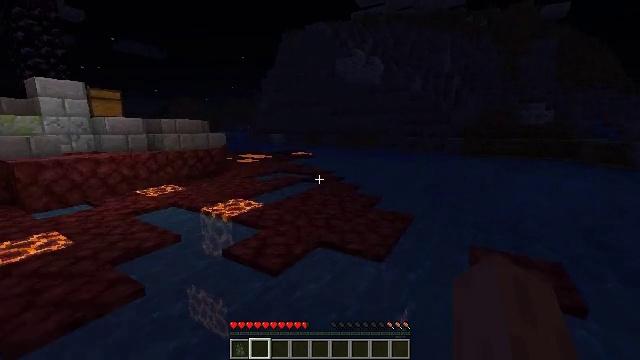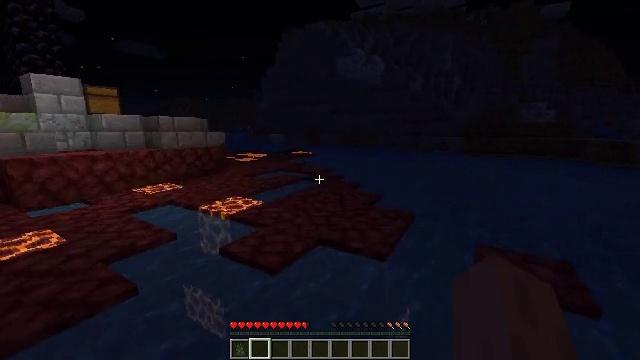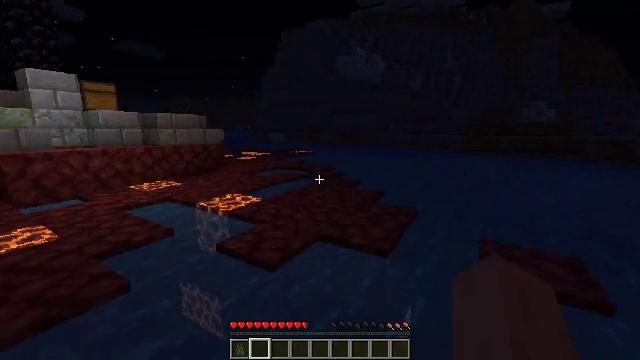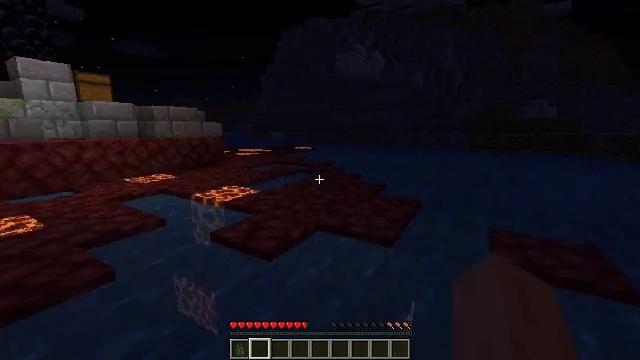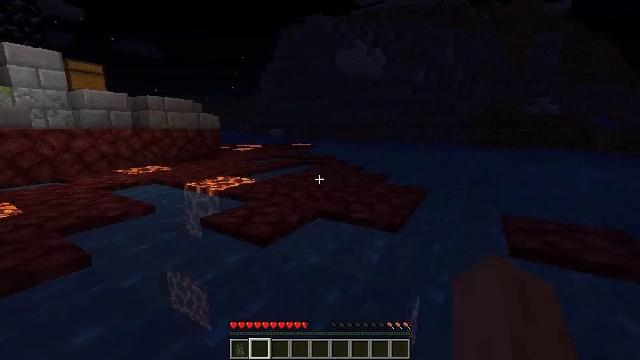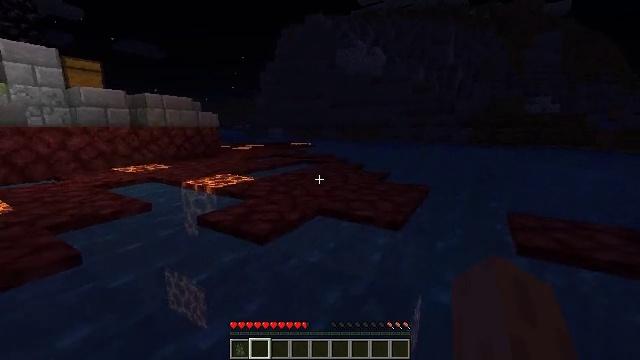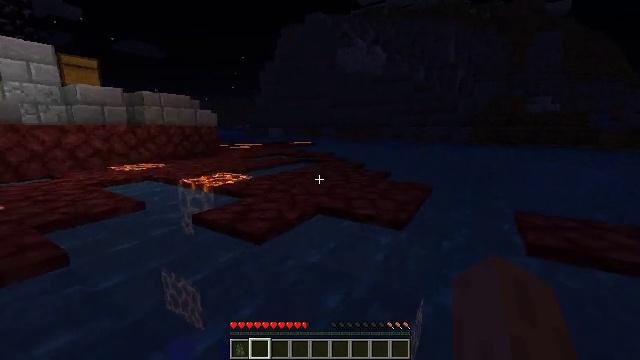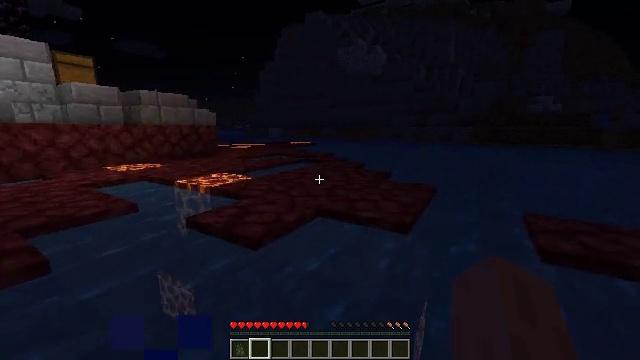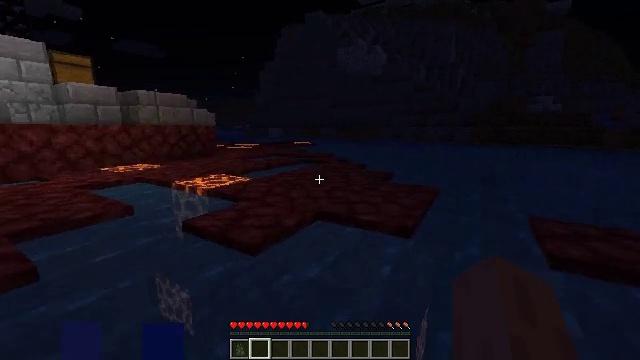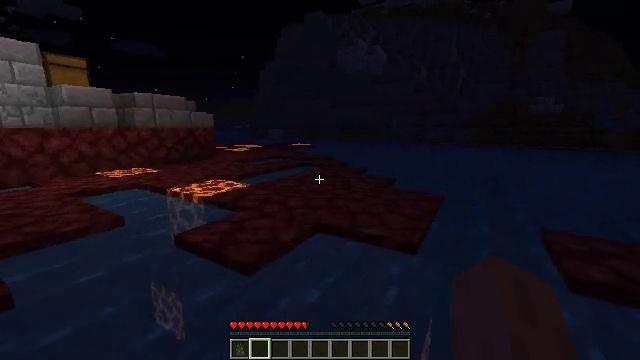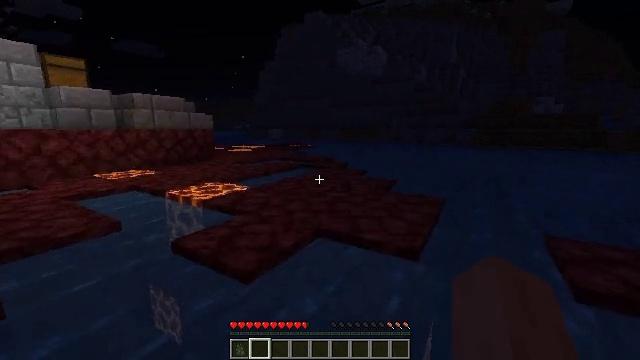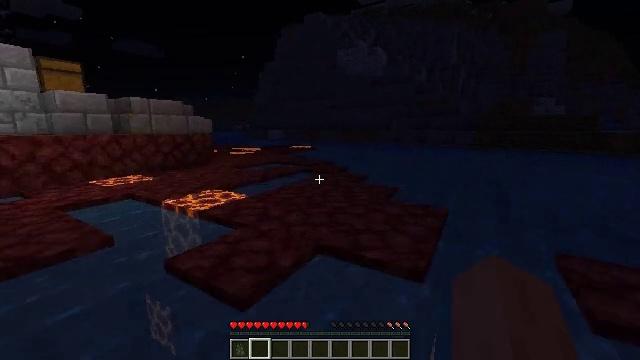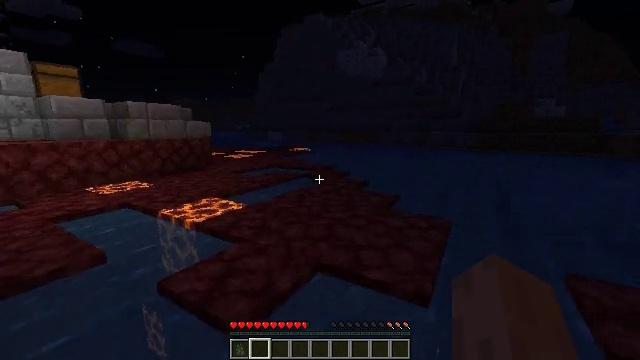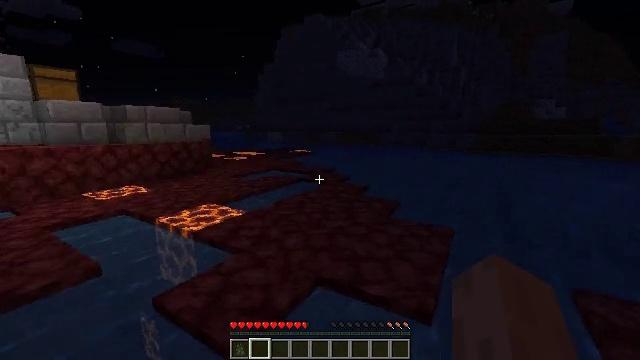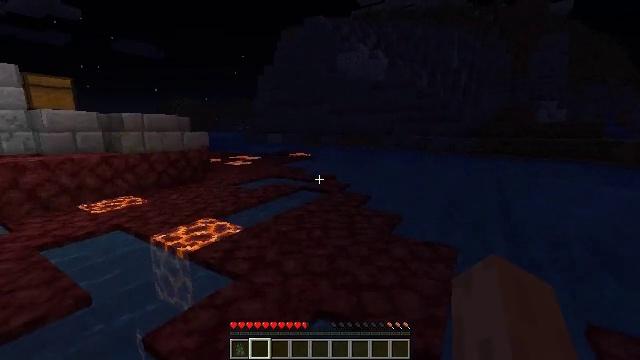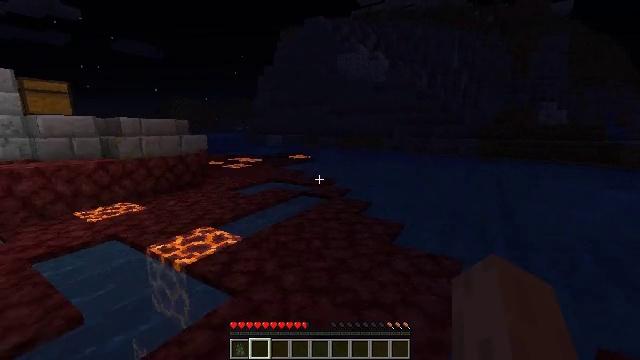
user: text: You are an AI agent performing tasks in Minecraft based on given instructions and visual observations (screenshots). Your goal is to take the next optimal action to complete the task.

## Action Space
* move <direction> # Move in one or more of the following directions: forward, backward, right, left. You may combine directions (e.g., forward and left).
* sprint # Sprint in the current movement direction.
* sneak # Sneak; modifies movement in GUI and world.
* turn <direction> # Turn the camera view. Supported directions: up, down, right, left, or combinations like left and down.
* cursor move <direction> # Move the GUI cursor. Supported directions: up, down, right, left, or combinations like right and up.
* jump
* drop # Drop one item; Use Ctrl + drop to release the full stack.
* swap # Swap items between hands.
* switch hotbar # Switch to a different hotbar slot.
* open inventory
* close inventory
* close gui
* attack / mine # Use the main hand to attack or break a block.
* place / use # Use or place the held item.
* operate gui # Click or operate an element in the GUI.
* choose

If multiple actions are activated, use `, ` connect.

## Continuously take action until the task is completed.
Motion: motion action
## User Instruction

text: Harvest the sea lantern from its structure.
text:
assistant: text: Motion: move forward, jump
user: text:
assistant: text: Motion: move forward, jump
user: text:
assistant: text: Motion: move forward, jump
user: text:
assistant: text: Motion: move forward, jump
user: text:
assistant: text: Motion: move forward, jump
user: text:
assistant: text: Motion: move forward, jump
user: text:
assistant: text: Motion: move forward, jump
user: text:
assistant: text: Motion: move forward, jump
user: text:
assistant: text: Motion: move forward, jump
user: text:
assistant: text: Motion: move forward, jump
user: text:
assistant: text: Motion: move forward, jump
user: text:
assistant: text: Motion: move forward, jump
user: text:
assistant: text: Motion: move forward, jump
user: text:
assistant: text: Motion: move forward, jump
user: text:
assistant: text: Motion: move forward, jump
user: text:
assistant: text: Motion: move forward, jump
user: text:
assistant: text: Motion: move forward, jump
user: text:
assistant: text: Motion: move forward, jump
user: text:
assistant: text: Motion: move forward, jump
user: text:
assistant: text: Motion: move forward, jump
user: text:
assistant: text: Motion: move forward, jump
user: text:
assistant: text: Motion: move forward, jump
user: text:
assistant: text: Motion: move forward, jump
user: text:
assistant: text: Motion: move forward, jump
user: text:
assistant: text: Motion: move forward, jump
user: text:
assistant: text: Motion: move forward, jump
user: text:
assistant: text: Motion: move forward, jump
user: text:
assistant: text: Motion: move forward, jump
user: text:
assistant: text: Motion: move forward, jump
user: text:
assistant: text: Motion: move forward, jump